Question: Android Studio can't find in XML and is required to fix the path,
Please help me with this. Do I need to install something else?
'''
<?xml version="1.0" encoding="utf-8"?>
<alpha xmlns:android="http://schemas.android.com/apk/res/android"
android:interpolator="@android:anim/accelerate_interpolator"
android:duration="1000"
android:fromAlpha="0.0"
android:toAlpha="1.0"
/>
'''

Actually alpha doesn't need to set the width & height
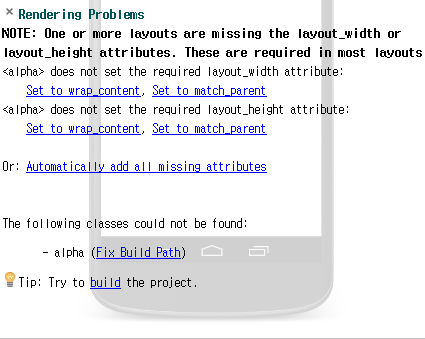
Answer: That error means that you placed your anim xml in your layout folder which is an error in android studio instead you need to create a folder for animation:
'''
right click 'res' -> new -> Android resource file -> Directory name anim && filename is the name of your xml -> ok
'''
after that it will generate an xml file just replace paste your anim xml in there.